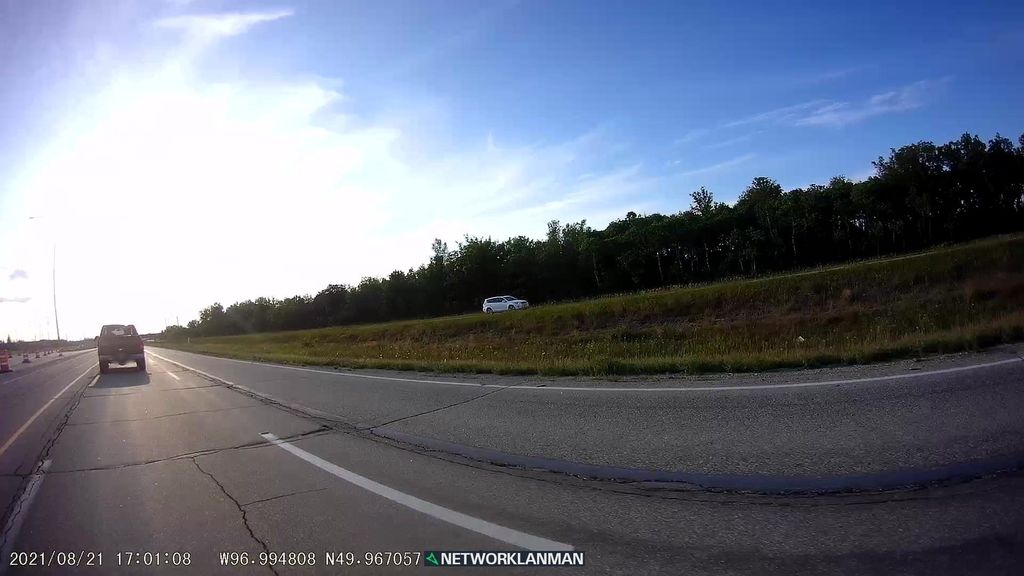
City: winnipeg